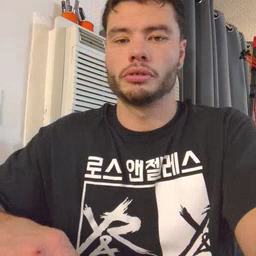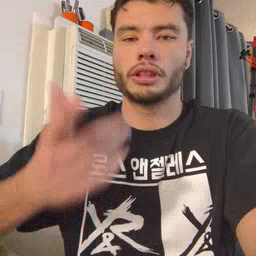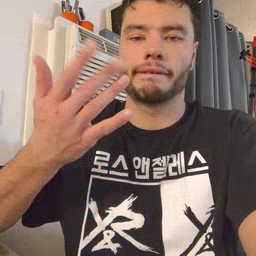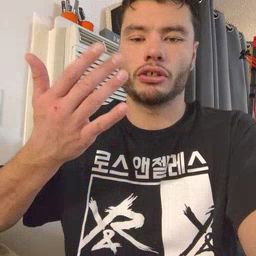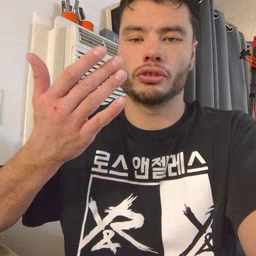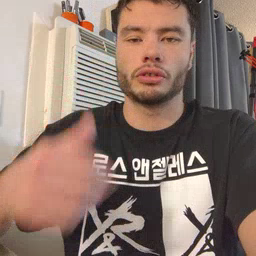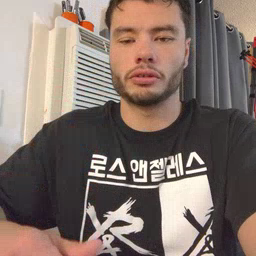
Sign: finger